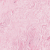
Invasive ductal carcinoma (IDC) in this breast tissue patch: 0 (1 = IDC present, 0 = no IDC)